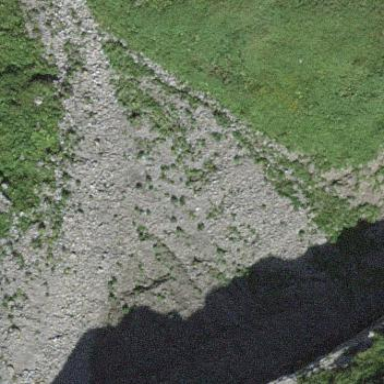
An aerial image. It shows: Scree landscape.